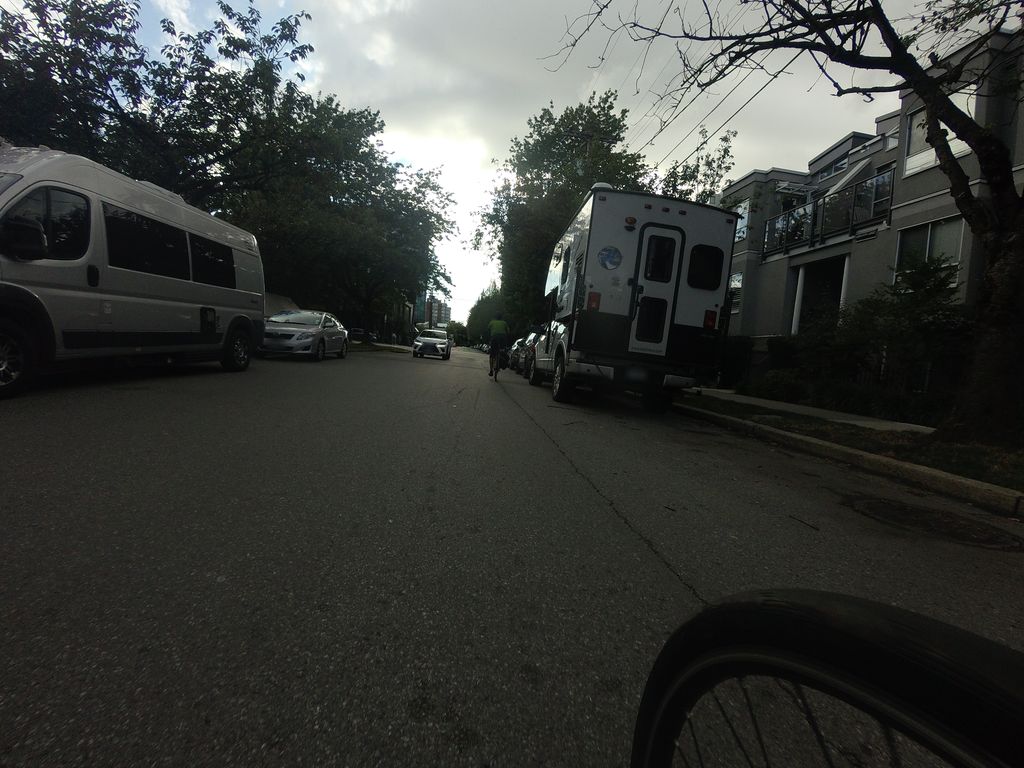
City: vancouver